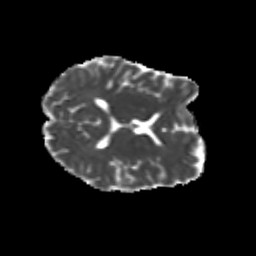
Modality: MD
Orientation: axial
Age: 24
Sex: male
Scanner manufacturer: siemens
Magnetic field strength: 3 T
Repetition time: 3.5 s
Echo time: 0.104 s